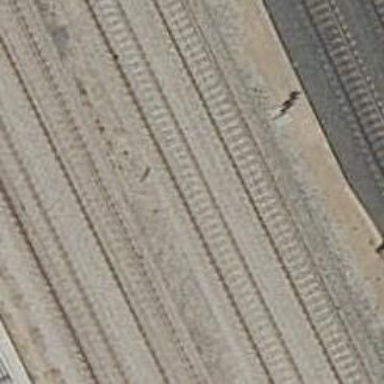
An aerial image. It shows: Railway track with contact lines for electrification.